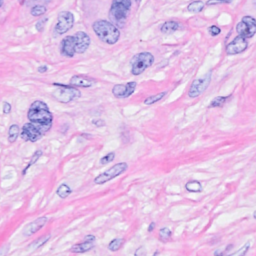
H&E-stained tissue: Breast